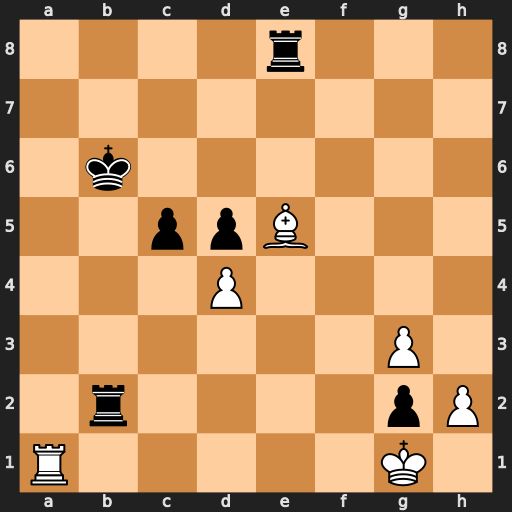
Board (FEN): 4r3/8/1k6/2ppB3/3P4/6P1/1r4pP/R5K1
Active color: w
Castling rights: -
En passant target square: -
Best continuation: dxc5+ Kb5 Bxb2